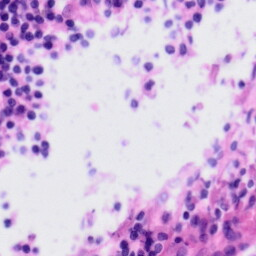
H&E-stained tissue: Tonsil